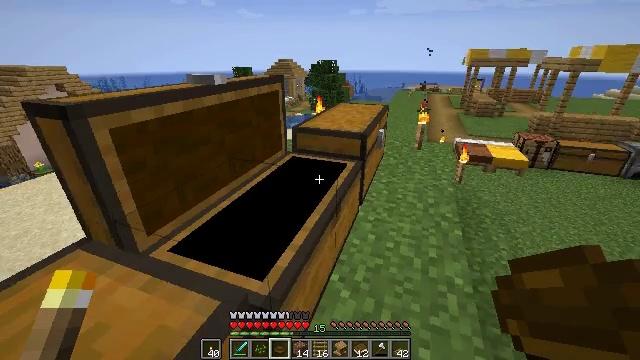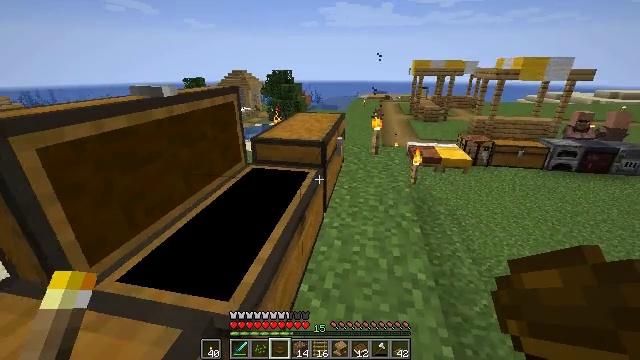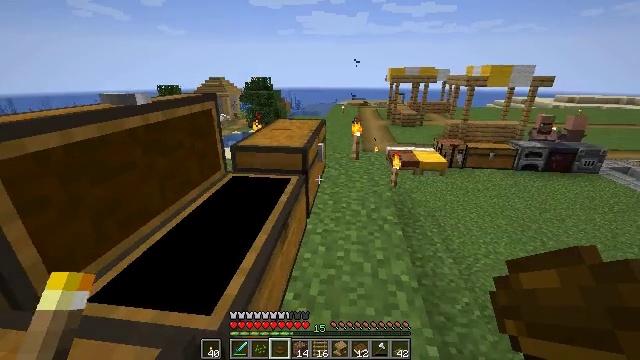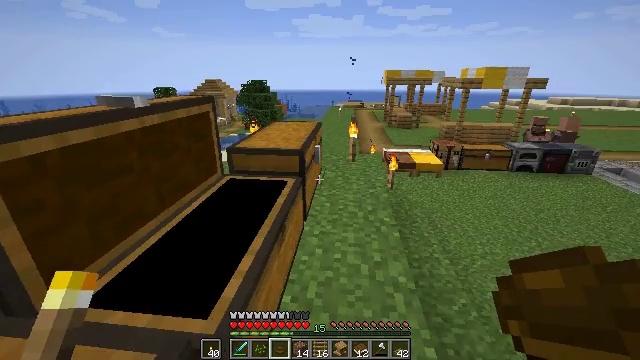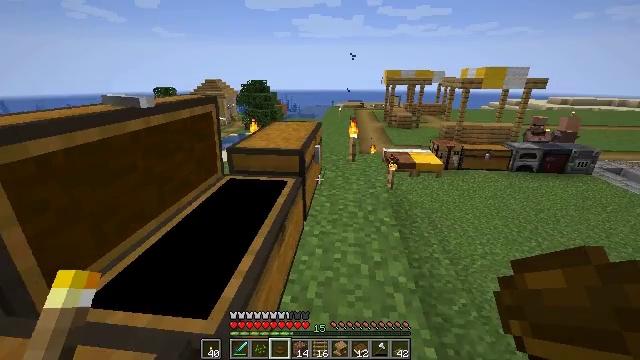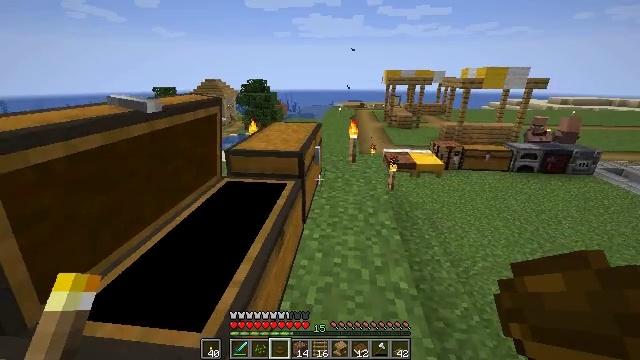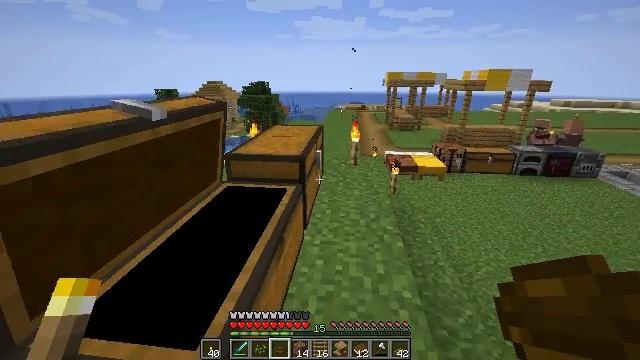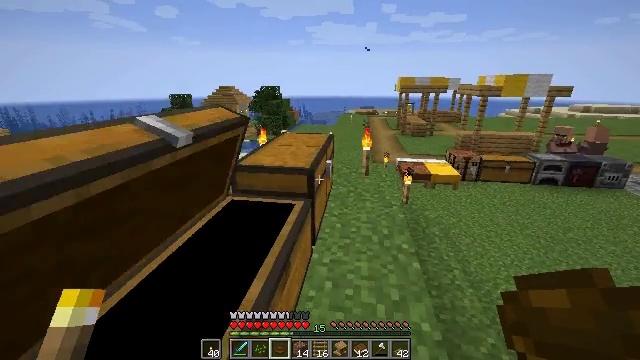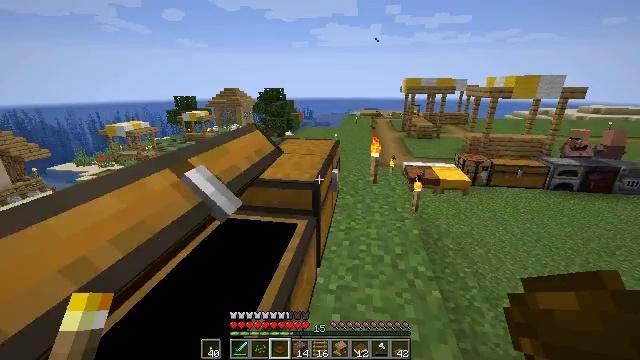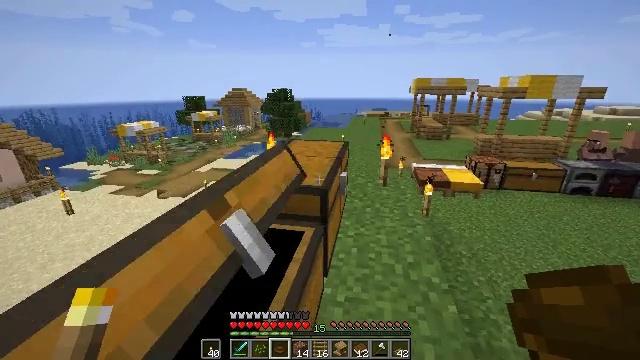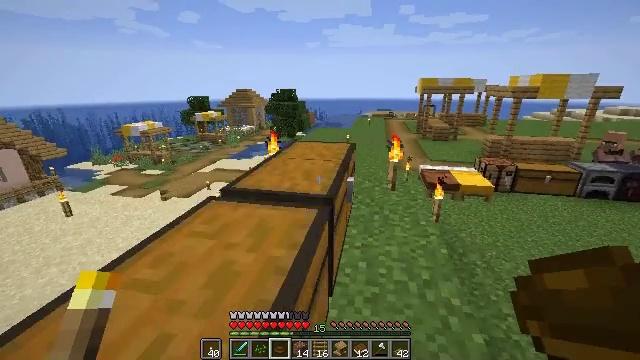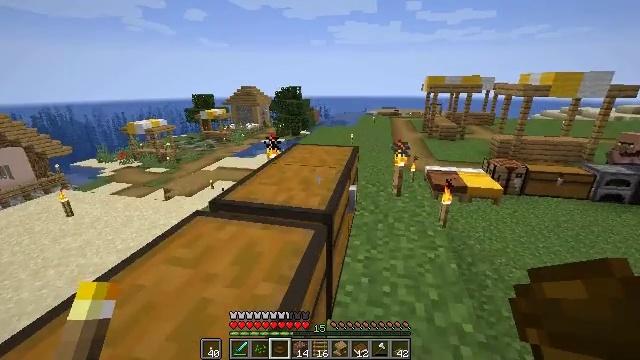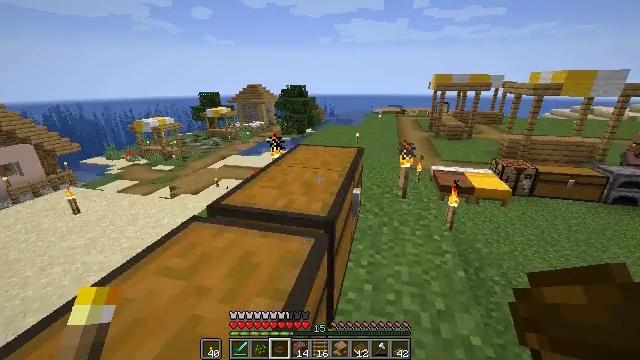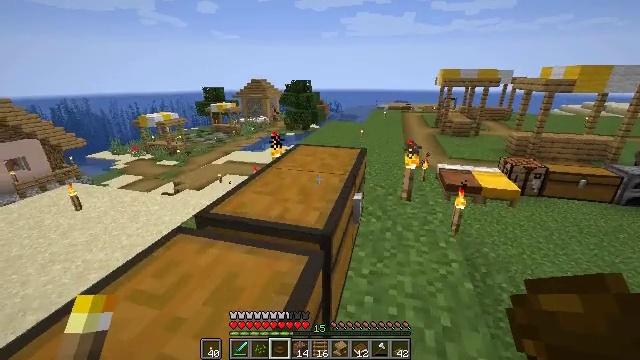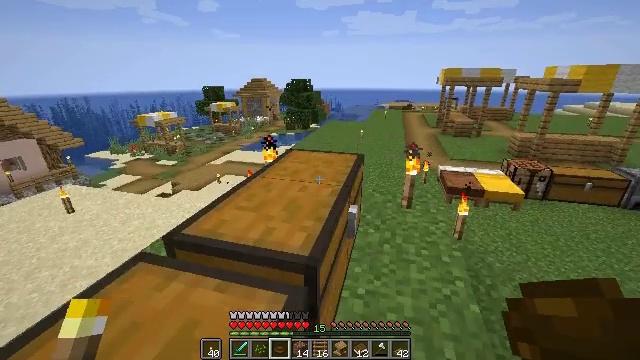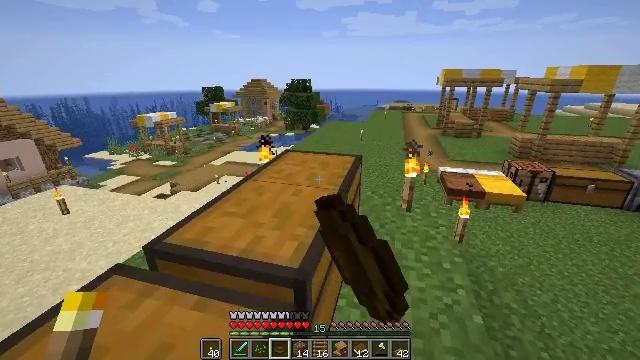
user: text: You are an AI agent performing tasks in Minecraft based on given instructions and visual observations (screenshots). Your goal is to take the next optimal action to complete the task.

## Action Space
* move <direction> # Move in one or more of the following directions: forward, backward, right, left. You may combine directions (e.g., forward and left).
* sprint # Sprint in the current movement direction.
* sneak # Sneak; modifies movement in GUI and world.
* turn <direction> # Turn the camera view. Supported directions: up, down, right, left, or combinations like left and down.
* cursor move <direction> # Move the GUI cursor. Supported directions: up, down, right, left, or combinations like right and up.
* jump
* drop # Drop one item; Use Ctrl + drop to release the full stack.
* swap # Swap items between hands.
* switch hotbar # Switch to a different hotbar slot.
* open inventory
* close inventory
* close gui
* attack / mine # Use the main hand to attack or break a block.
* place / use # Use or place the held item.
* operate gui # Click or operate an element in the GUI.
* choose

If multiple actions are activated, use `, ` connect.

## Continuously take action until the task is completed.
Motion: motion action
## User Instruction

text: Mine the blast furnace.
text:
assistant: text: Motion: turn right and up
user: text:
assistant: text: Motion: turn right and up
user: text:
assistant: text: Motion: no_op
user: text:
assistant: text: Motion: no_op
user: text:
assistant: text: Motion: move forward
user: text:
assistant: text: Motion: move forward
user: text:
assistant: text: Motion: move forward, turn left and up
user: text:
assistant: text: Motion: move forward
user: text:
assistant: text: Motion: move forward, turn left
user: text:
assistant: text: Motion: move forward
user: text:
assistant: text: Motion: move forward, turn left
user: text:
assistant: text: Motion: move forward, turn left
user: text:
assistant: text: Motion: move forward, turn left
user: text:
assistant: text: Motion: use / place
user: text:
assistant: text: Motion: use / place
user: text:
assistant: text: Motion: use / place
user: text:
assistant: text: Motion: use / place
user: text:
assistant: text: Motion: no_op
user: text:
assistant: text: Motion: open gui
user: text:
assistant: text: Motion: no_op
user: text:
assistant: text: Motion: no_op
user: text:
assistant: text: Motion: no_op
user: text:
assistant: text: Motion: no_op
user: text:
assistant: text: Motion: no_op
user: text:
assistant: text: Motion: no_op
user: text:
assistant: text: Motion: no_op
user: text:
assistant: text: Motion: no_op
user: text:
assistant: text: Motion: no_op
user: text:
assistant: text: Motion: no_op
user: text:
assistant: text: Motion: no_op